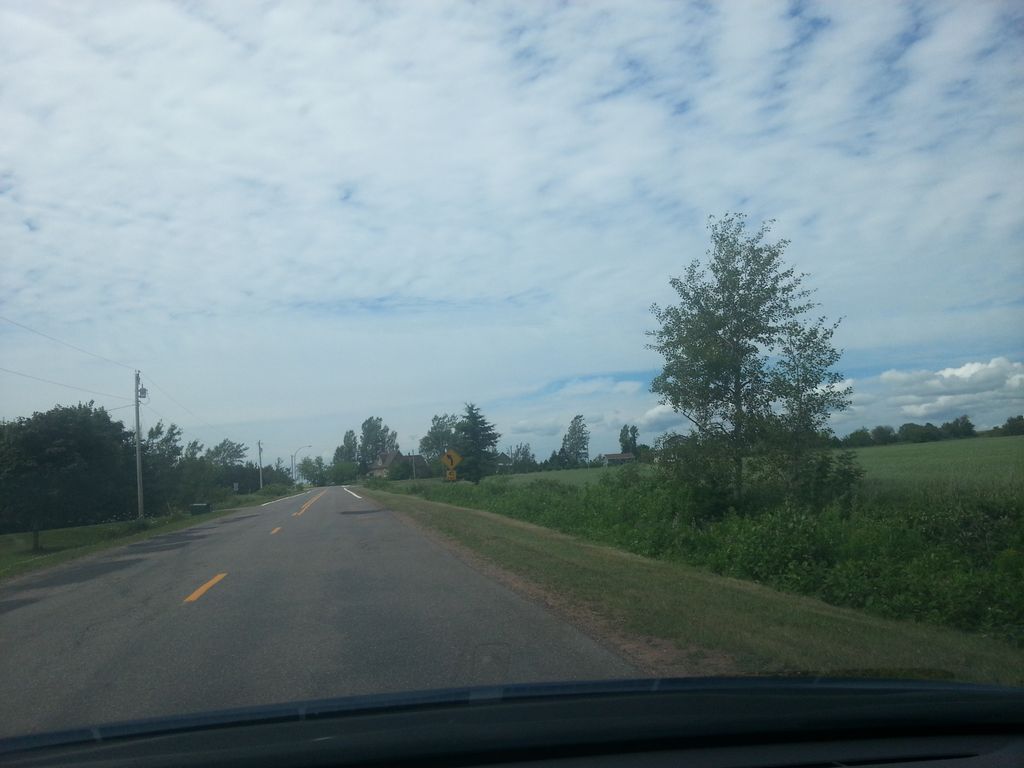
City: charlottetown